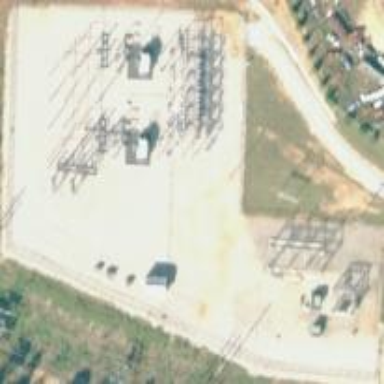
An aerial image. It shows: Distribution power substation secured by fence.